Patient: sex F, age 72
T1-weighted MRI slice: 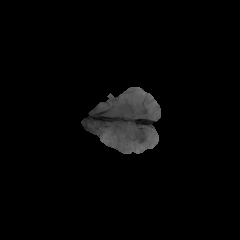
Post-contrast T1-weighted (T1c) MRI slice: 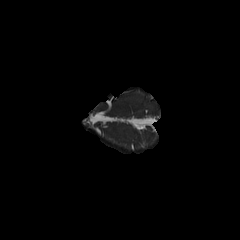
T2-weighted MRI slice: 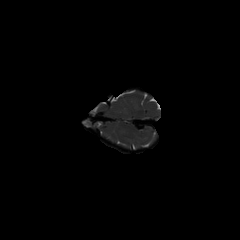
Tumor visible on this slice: no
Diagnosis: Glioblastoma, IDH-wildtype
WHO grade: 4